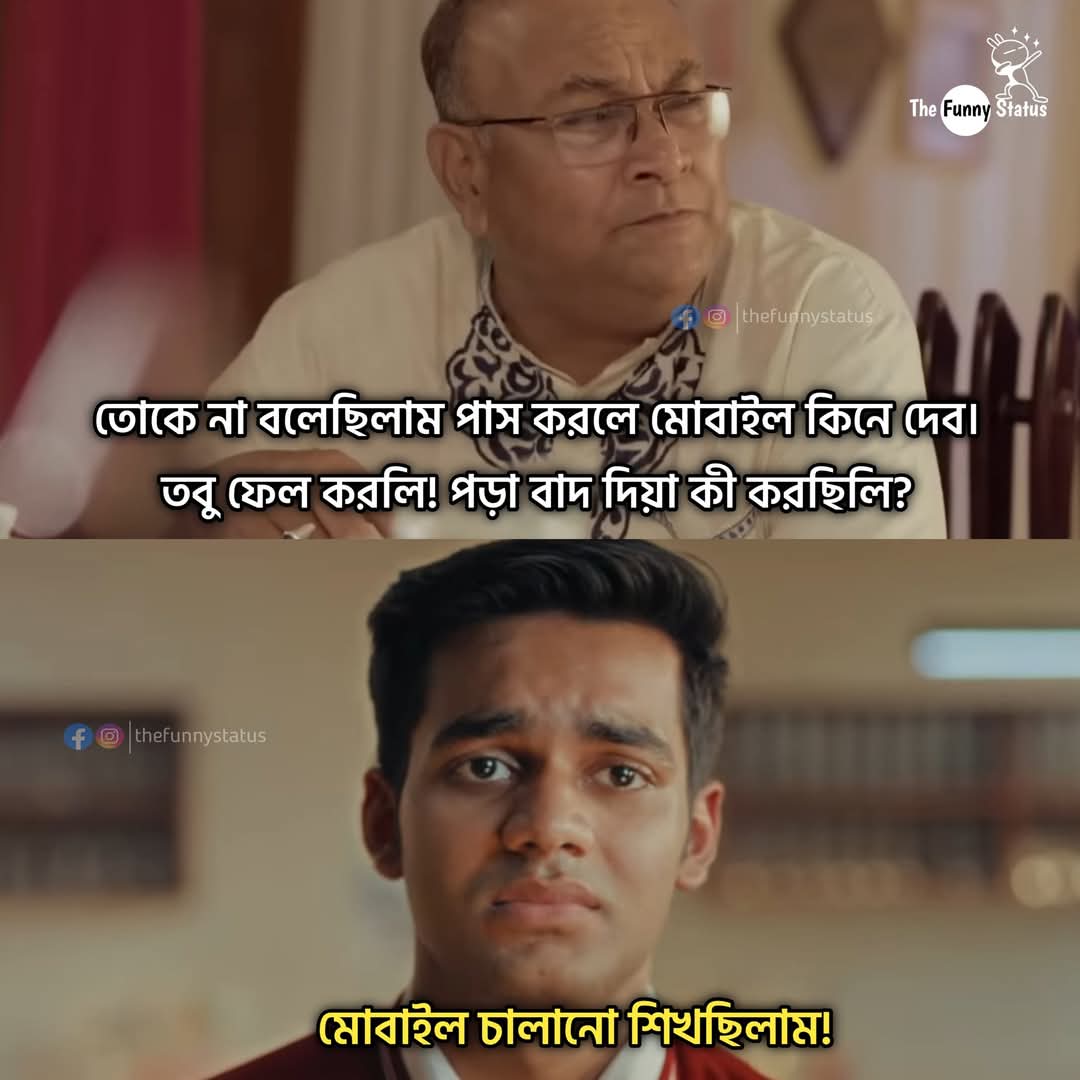
Text: তোকে না বলেছিলাম পাস করলে মোবাইল কিনে দেব। তবু ফেল করলি! পড়া বাদ দিয়া কী করছিলি?
মোবাইল চালানো শিখছিলাম!
Label: Non Hate